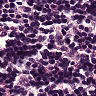
Metastatic tissue present: no